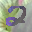
Label: 2